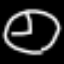
Label: clock